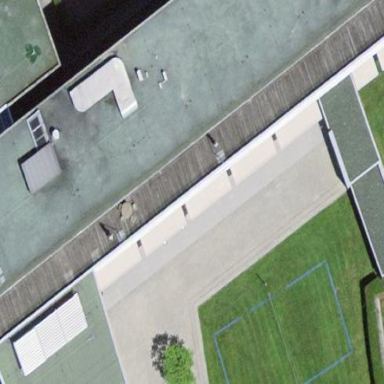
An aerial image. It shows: Hospital building with flat roof.